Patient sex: M
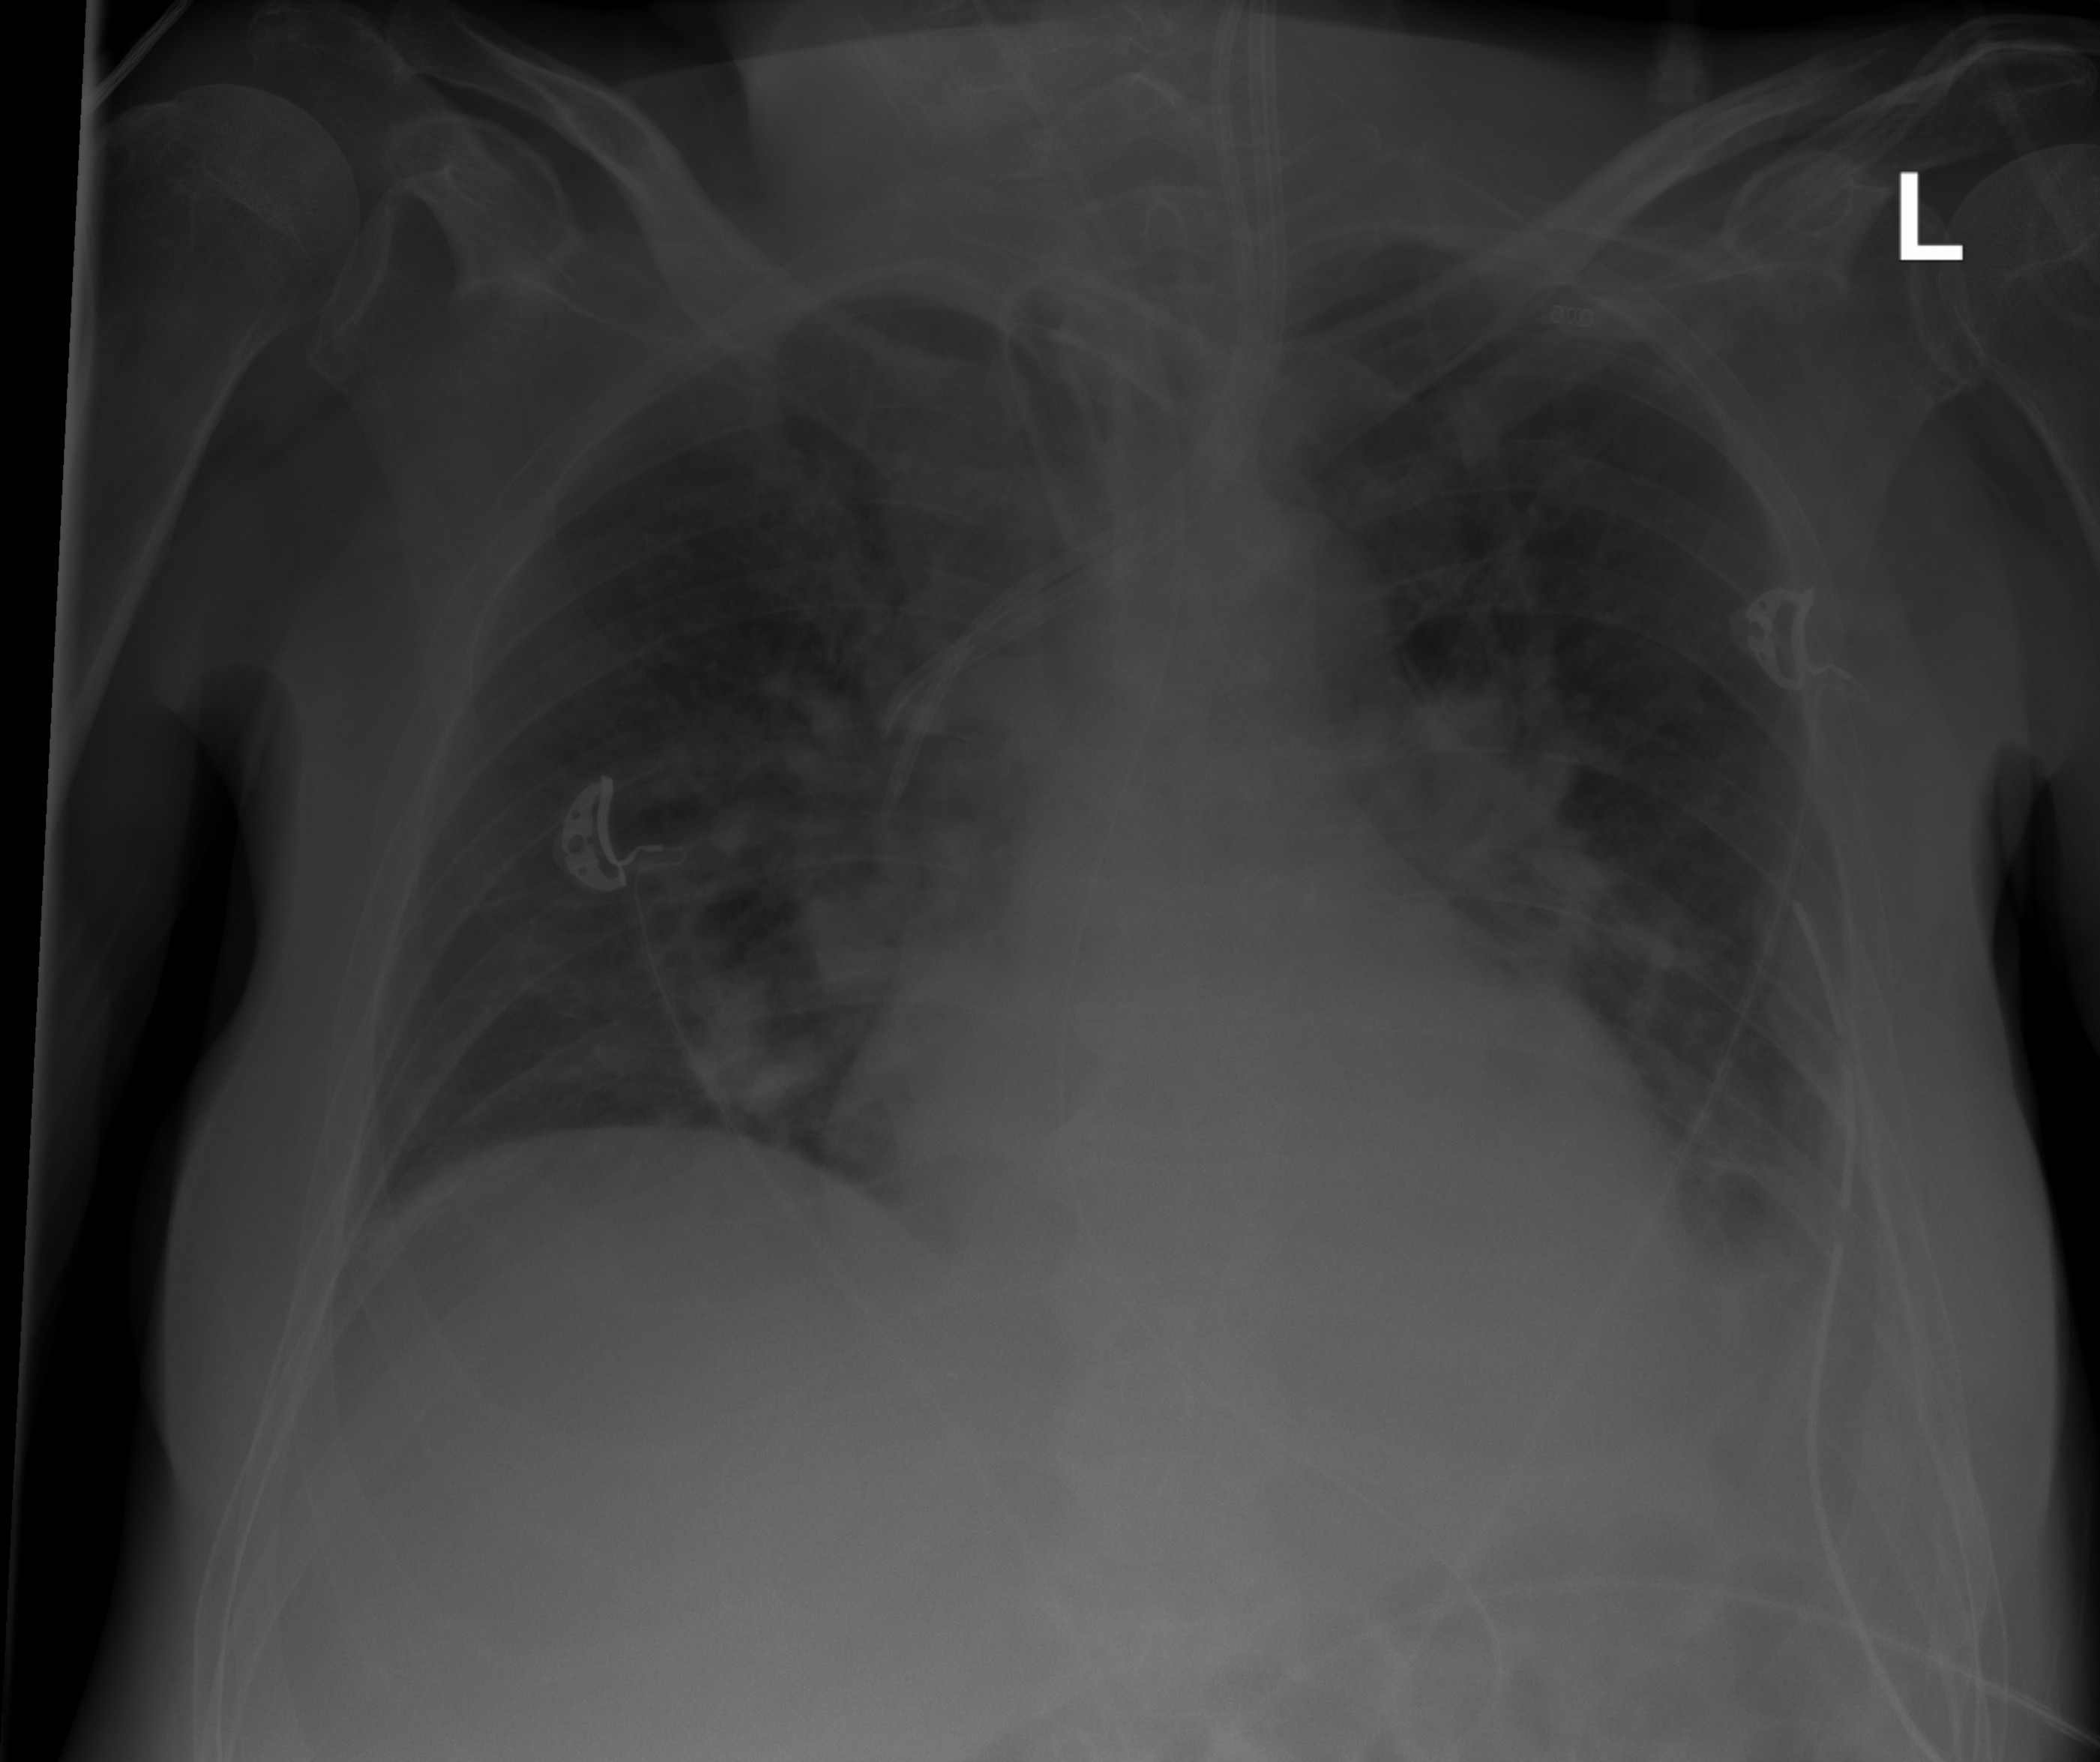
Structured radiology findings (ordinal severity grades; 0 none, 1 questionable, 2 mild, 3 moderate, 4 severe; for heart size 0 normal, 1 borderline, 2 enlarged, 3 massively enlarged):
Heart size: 0
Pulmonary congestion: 2
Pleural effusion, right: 2
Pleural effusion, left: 2
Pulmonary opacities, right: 2
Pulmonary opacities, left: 2
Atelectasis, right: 2
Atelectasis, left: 2